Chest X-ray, PA view. Patient: 56 years old, sex F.
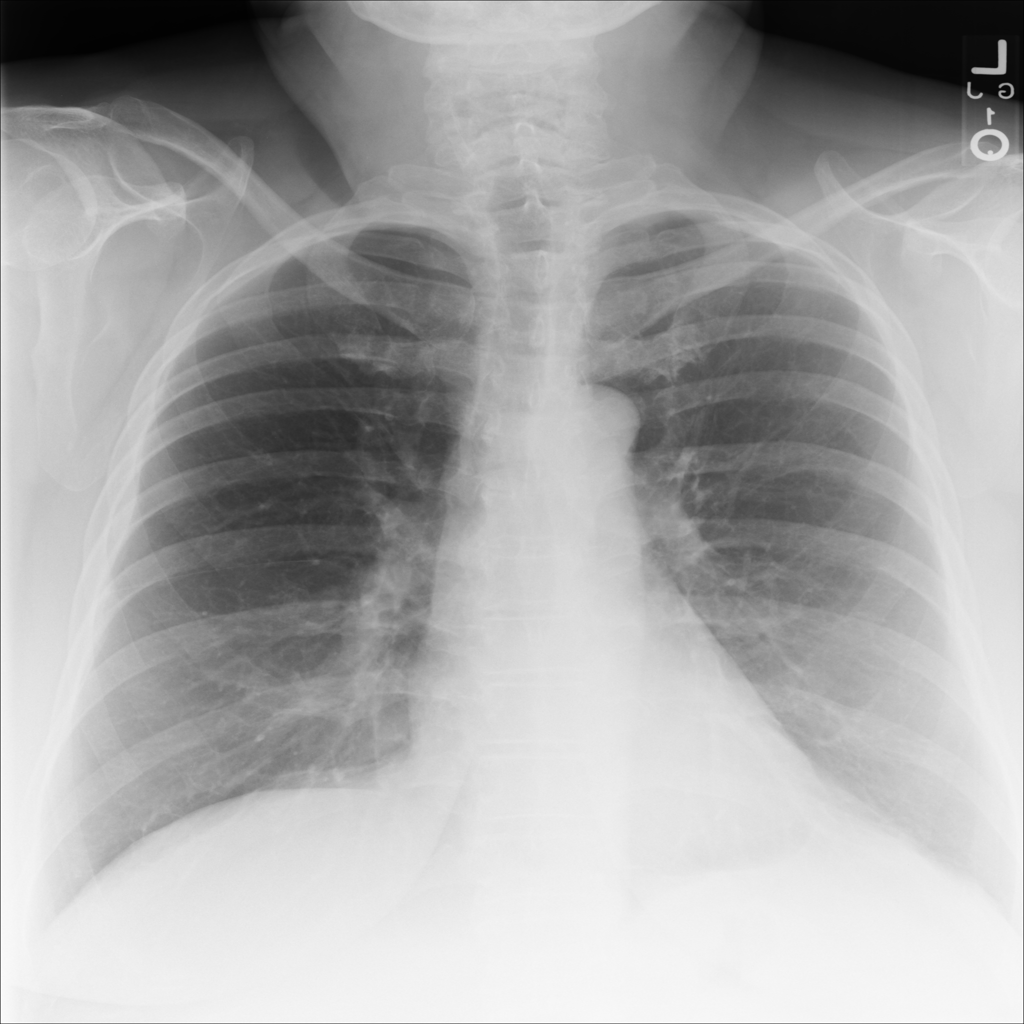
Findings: No Finding